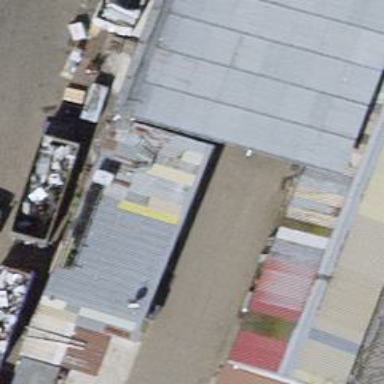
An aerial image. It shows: View of roof of building.